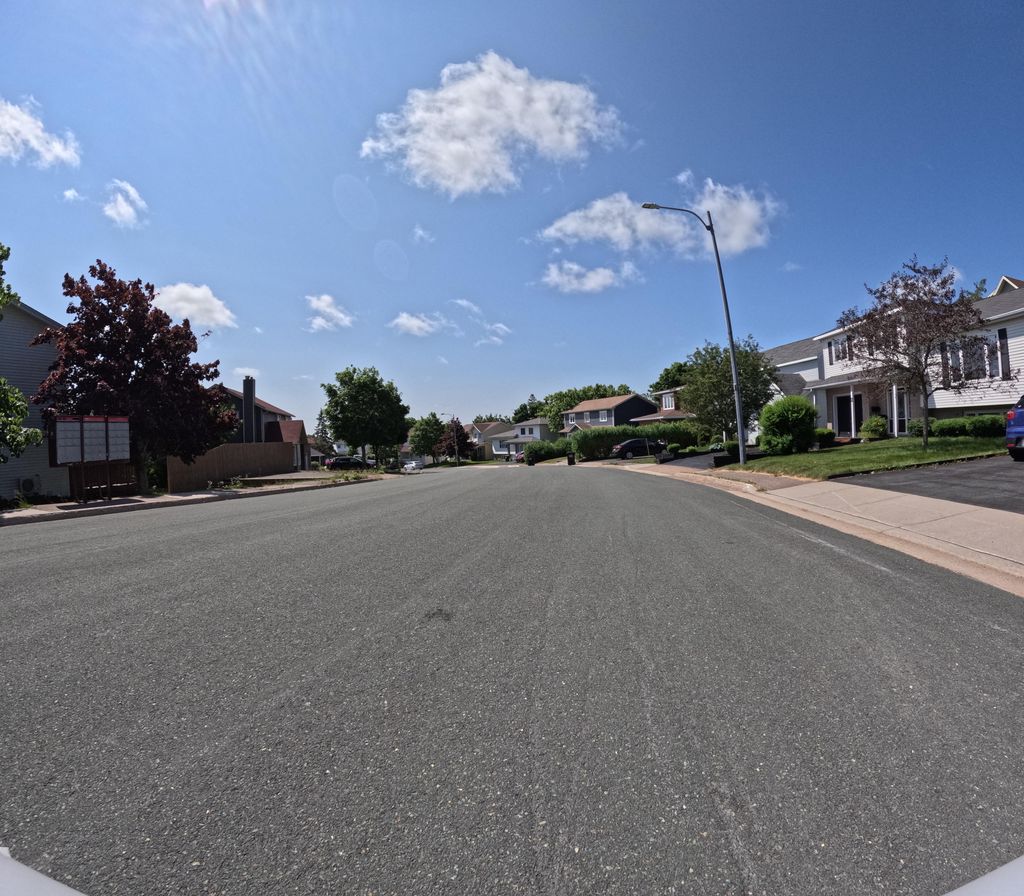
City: st_johns